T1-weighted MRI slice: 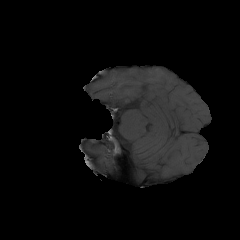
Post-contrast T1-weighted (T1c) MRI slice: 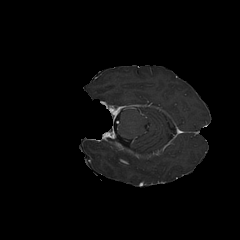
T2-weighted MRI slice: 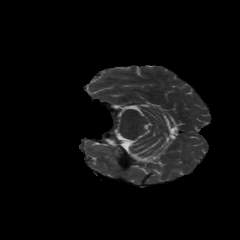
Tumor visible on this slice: no